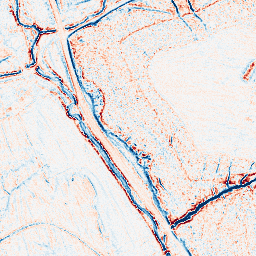
Category: edge_preserving
Decomposition family: anisotropic_diffusion
Decomposition parameters: iterations: 20
kappa: 30
gamma: 0.05
Upsampling method: quartic
Upsampling parameters: scale: 2
Upsampling scale: 2